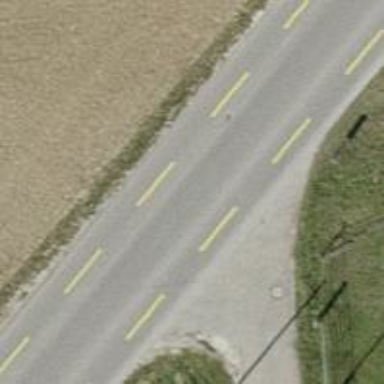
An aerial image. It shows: Tertiary road with asphalt surface and designated cycle lane.